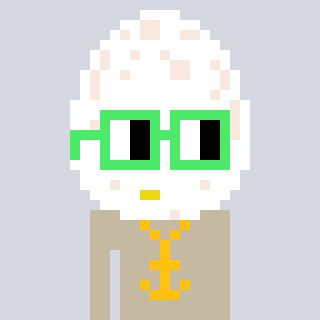
a pixel art character with square light green glasses, a egg-shaped head and a bege-colored body on a cool background